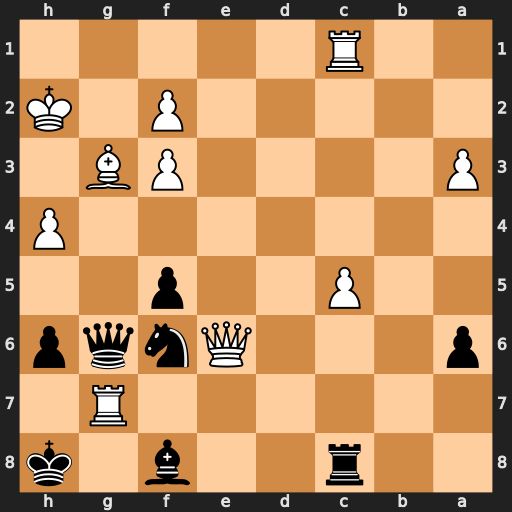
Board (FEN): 2r2b1k/6R1/p3Qnqp/2P2p2/7P/P4PB1/5P1K/2R5
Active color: b
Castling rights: -
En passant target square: -
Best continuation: Ng4+ fxg4 Qxe6